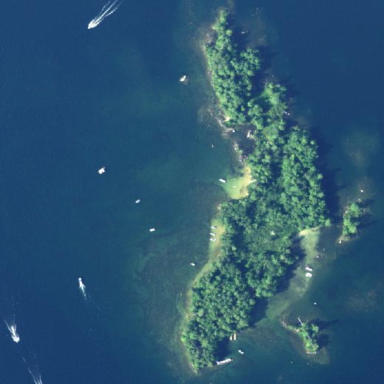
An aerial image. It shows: Islet.